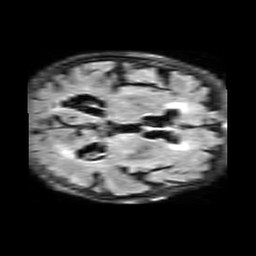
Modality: FLAIR
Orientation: axial
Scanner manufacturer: philips
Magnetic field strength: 3 T
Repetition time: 11 s
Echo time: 0.12 s